Aerial crown-view tile of a tropical tree (Barro Colorado Island, Panama), acquired 20241014:
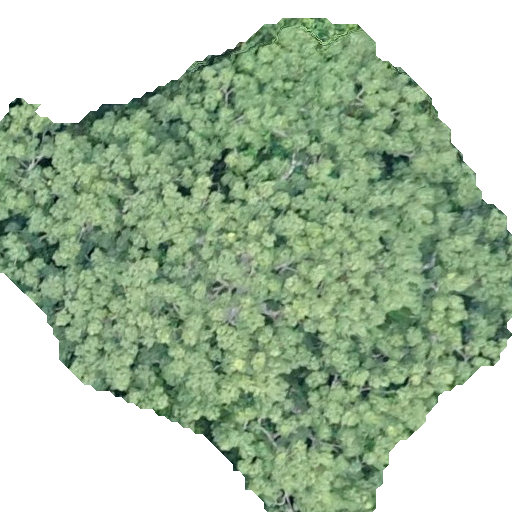
Species: Pseudobombax septenatum
GBIF accepted scientific name: Pseudobombax septenatum
Crown area: 275.024 m²